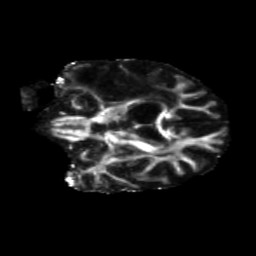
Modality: FA
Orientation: coronal
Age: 54
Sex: male
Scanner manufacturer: siemens
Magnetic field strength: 3 T
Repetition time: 5.25 s
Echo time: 0.08 s